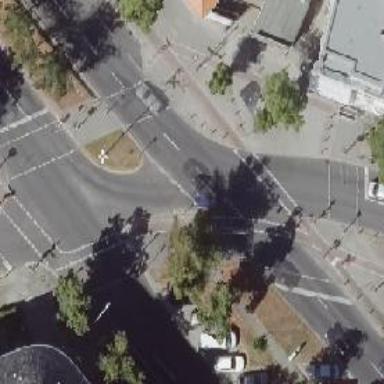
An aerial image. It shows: Footway crossing with traffic signals and central island.